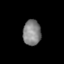
Tissue: lung
Cell type: Fibroblasts
Senescence score: 0.5746
Nuclear area (px): 443
Mean DAPI intensity: 133.418